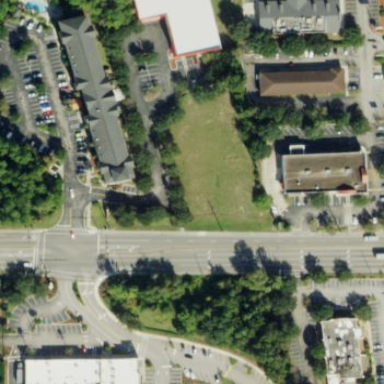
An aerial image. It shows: Retail area.